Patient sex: F
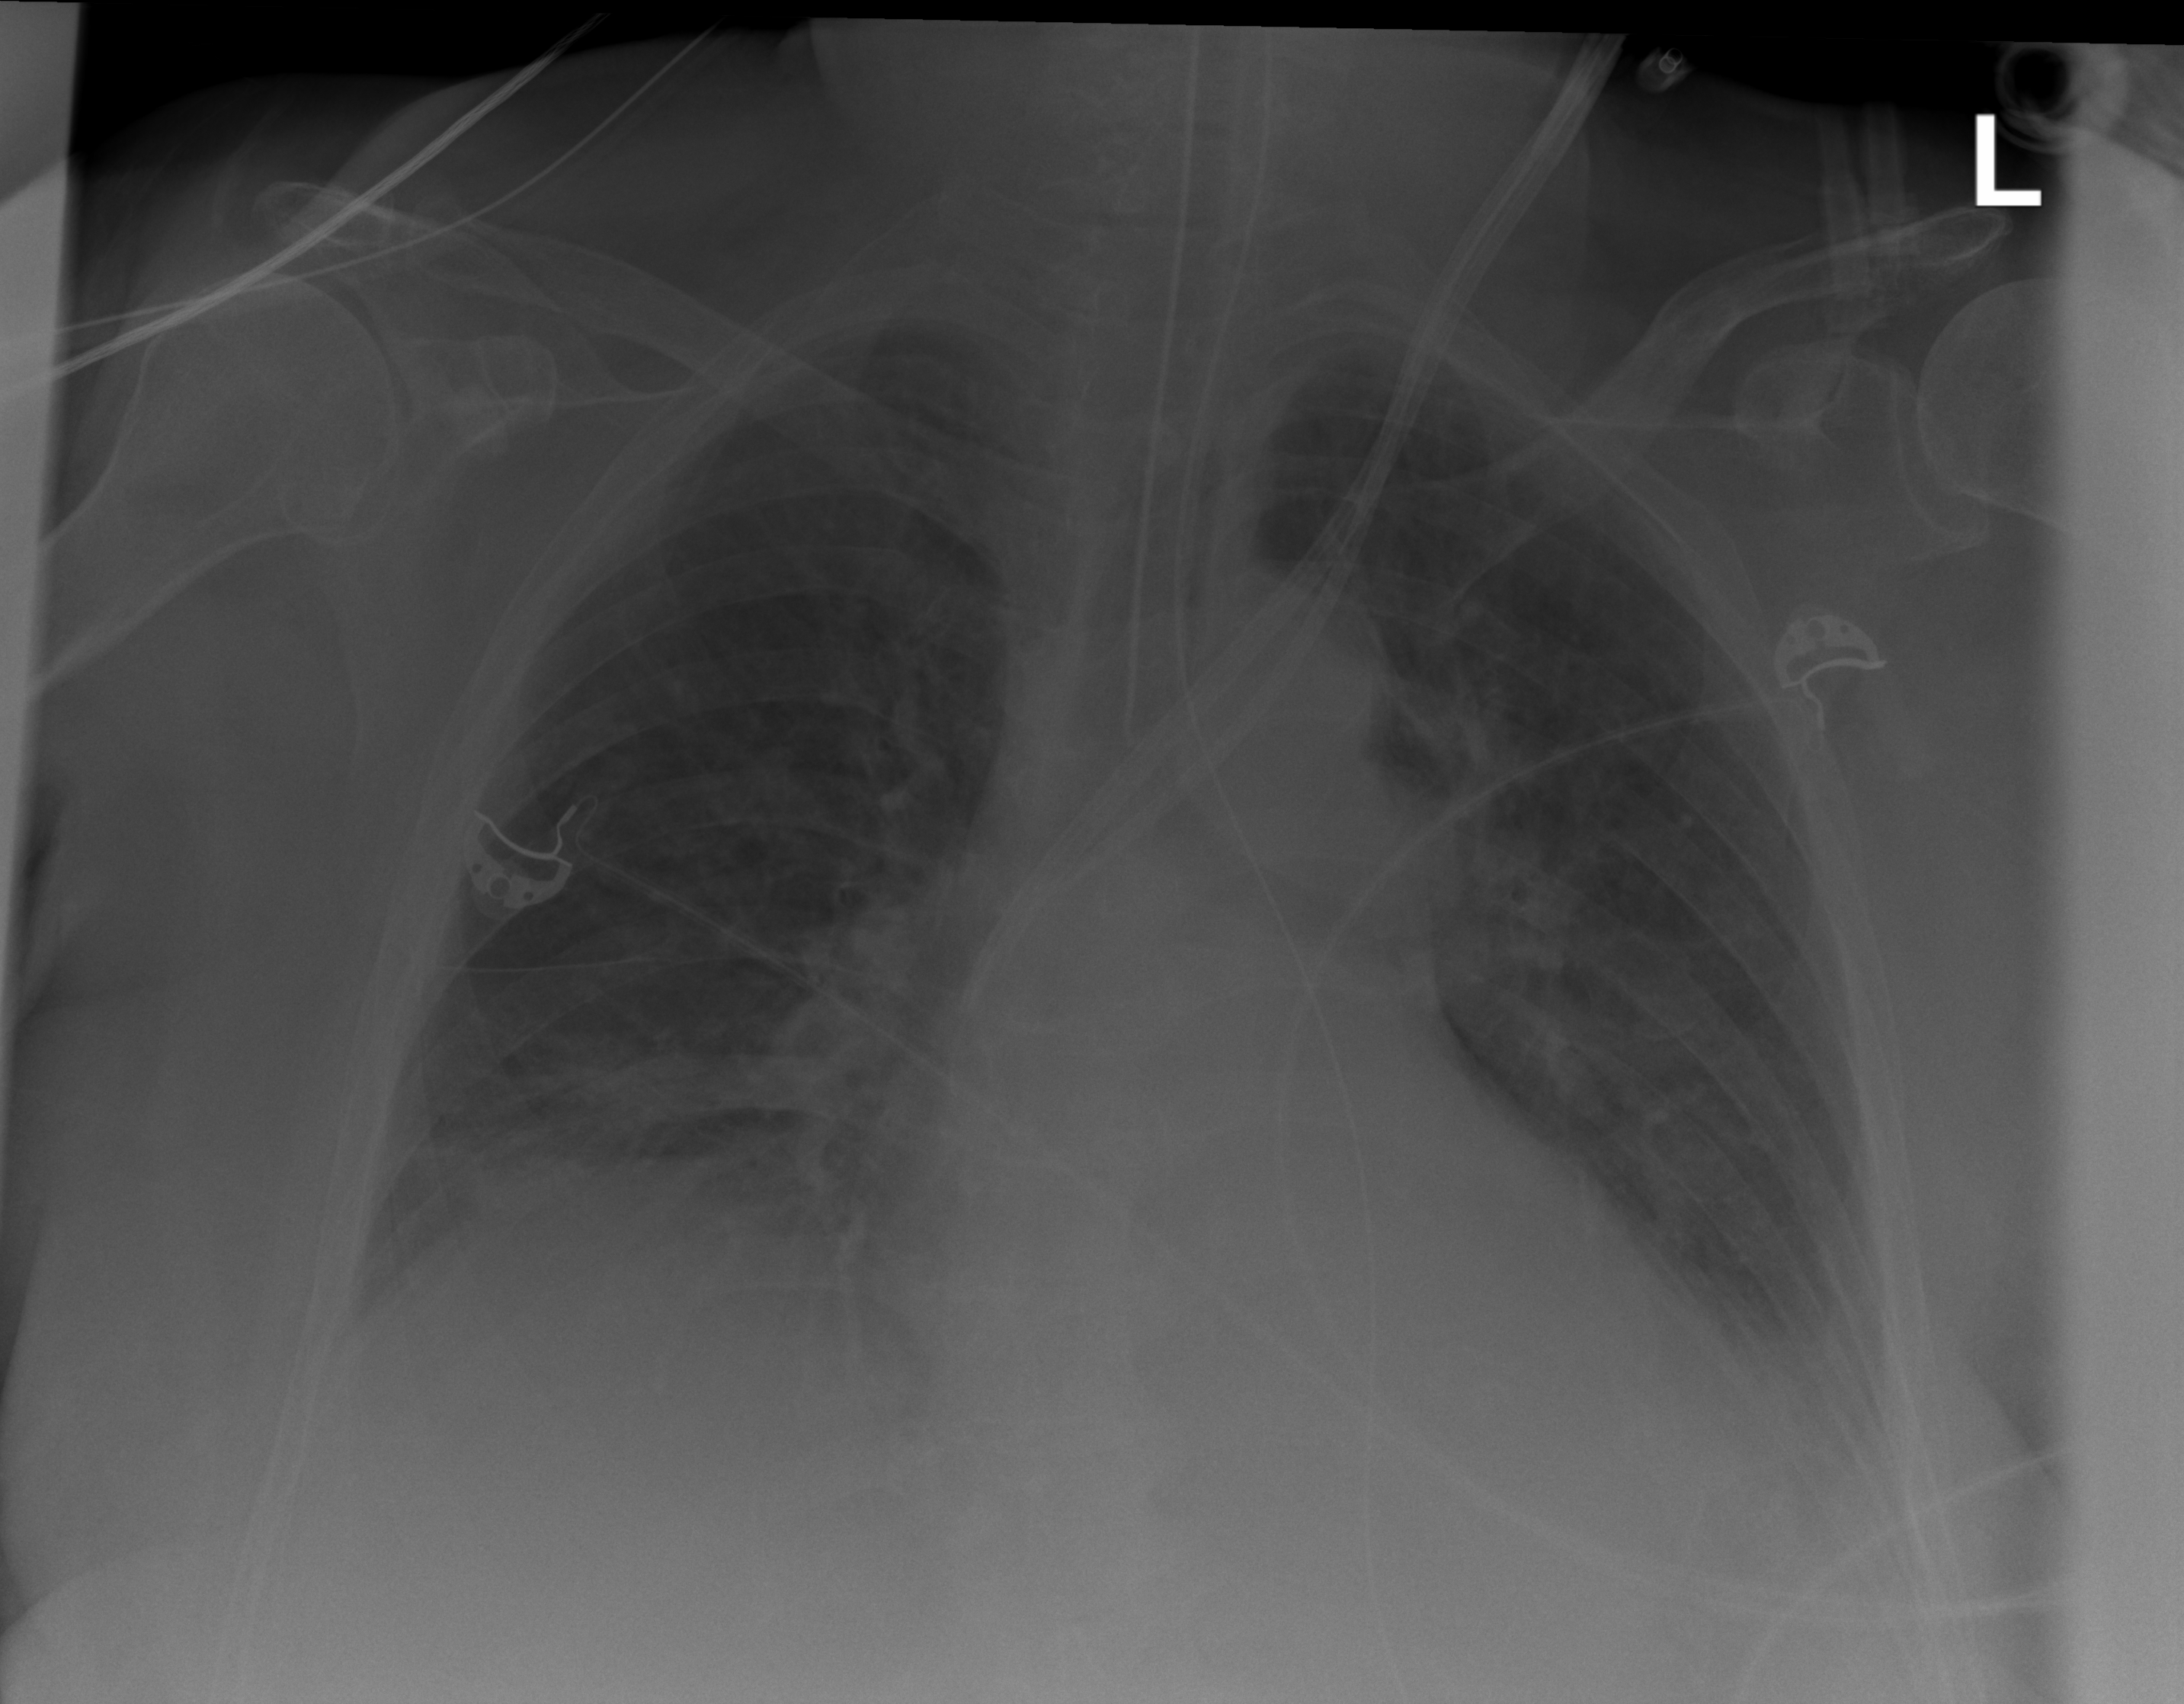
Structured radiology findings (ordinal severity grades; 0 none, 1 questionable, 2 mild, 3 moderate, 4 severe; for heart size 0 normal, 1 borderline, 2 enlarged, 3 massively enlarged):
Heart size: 1
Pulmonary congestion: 2
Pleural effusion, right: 1
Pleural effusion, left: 2
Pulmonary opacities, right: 0
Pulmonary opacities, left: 0
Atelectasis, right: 2
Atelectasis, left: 2